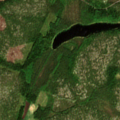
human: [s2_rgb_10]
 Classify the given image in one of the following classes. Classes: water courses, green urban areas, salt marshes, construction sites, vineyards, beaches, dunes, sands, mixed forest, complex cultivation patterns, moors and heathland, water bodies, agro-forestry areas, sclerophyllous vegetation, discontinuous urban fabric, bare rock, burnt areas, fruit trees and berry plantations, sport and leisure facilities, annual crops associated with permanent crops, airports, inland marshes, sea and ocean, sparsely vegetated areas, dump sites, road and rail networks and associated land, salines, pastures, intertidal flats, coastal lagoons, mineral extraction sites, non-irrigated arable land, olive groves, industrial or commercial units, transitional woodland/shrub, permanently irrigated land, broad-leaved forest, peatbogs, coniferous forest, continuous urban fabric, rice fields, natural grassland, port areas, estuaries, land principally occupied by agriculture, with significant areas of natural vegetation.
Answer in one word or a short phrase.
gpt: coniferous forest, mixed forest, transitional woodland/shrub